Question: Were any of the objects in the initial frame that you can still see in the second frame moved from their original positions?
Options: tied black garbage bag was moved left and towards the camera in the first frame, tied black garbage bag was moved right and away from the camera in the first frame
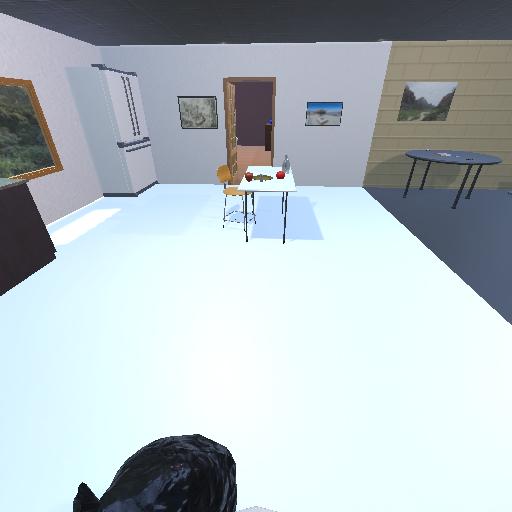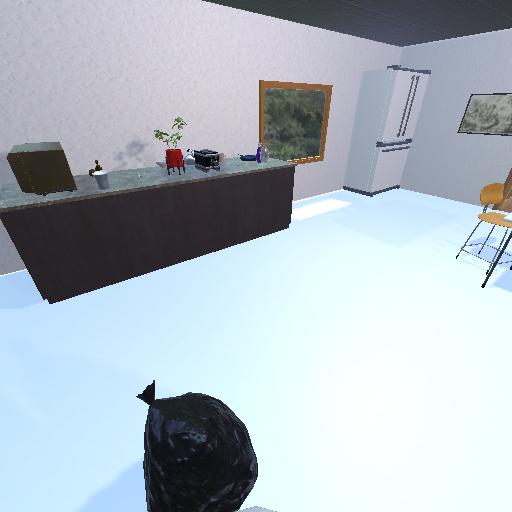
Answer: tied black garbage bag was moved left and towards the camera in the first frame